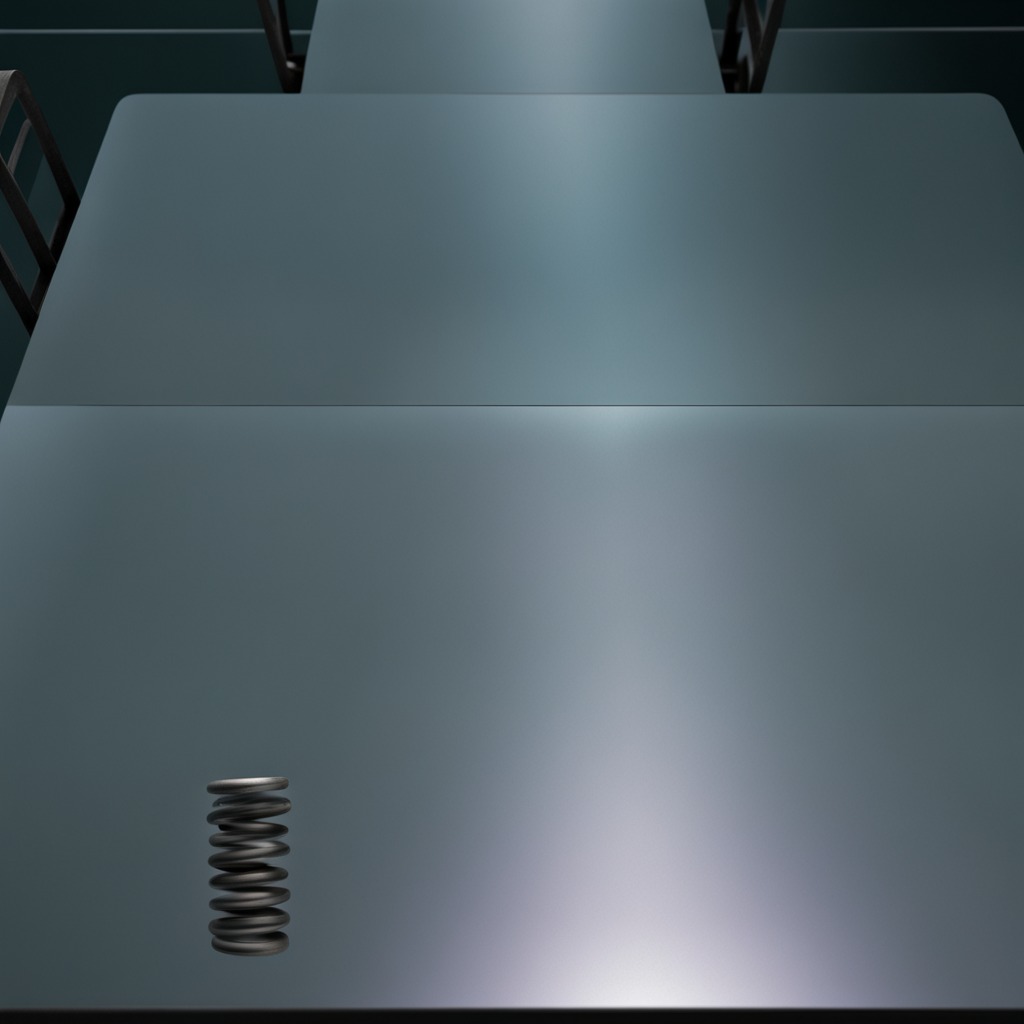
A coiled metal spring is lying on a clean empty table in a railway signal maintenance room.